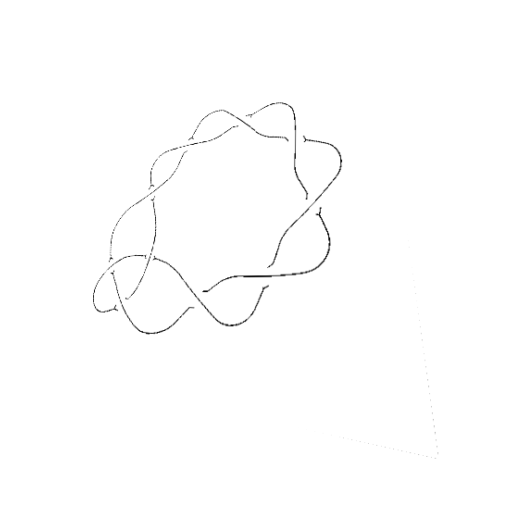
Crossing number: 10